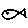
Label: fish